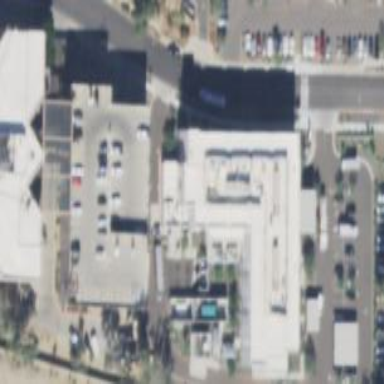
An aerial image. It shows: Hospital building.